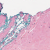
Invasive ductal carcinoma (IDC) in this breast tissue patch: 0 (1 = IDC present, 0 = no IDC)